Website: lowes
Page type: payment
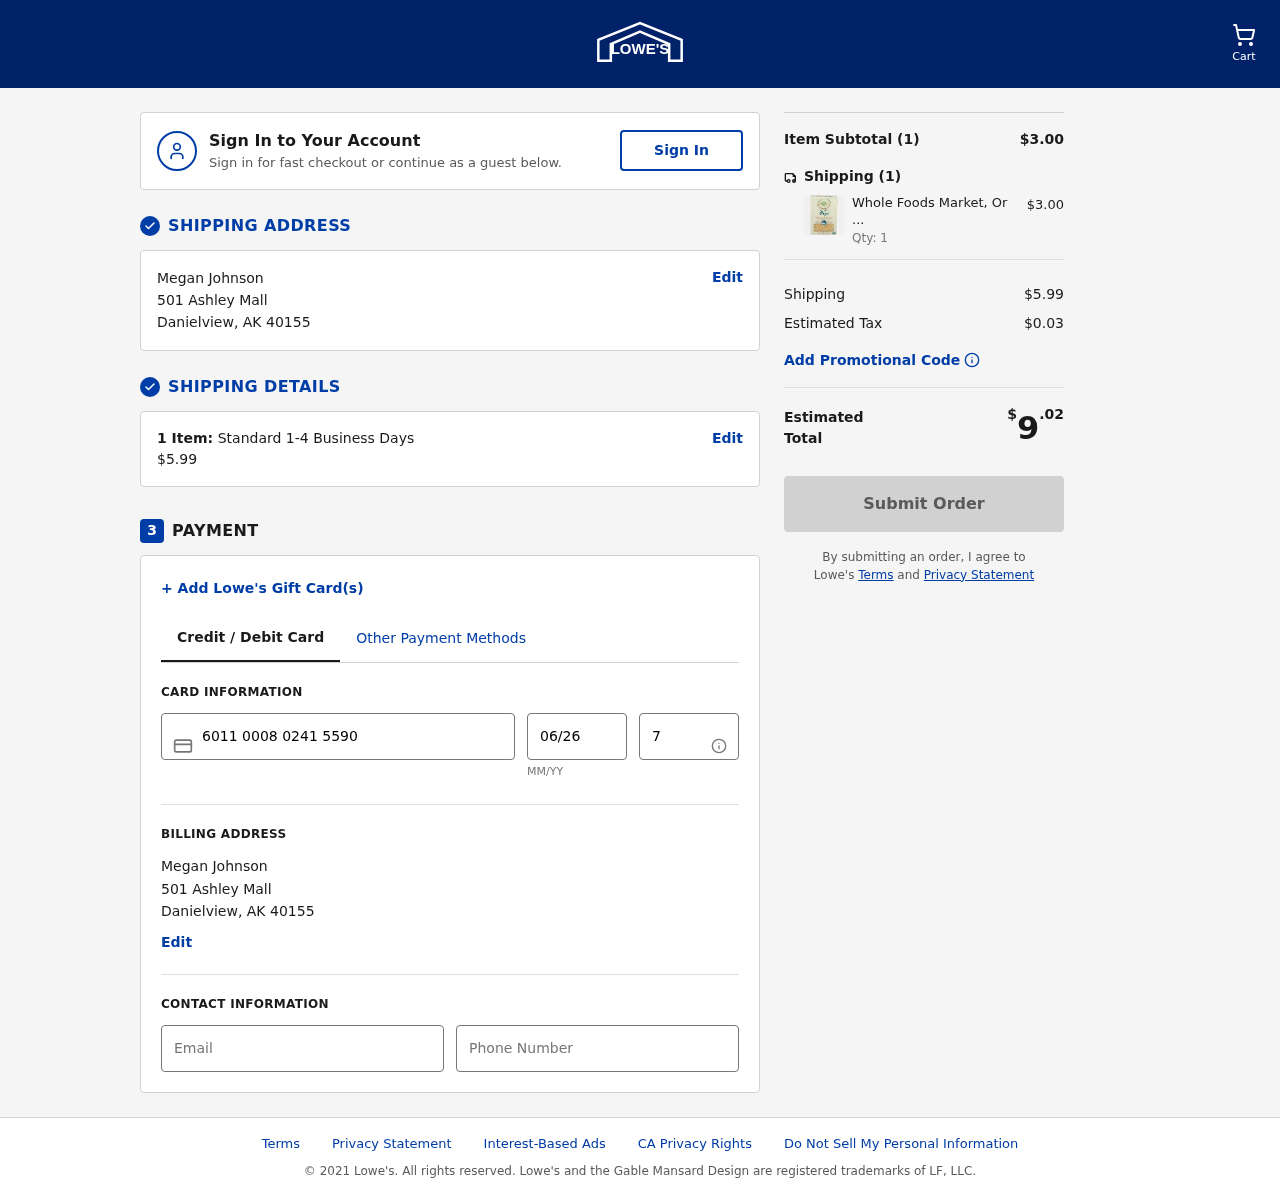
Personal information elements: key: PII_CARD_CVV
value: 775
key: PII_CARD_EXPIRY
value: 06/26
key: PII_CARD_NUMBER
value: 6011 0008 0241 5590
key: PII_CITY
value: Danielview
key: PII_EMAIL
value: megan.johnson@gmail.com
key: PII_FULLNAME
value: Megan Johnson
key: PII_PHONE
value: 7765421028
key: PII_POSTCODE
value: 40155
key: PII_STATE_ABBR
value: AK
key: PII_STREET
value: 501 Ashley Mall
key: PII_FULLNAME2
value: Megan Johnson
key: PII_CITY2
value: Danielview
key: PII_STATE_ABBR2
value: AK
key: PII_POSTCODE_FULL
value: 40155
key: PII_POSTCODE_NUMERIC
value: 40155
Product elements: key: PRODUCT1_NAME
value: Whole Foods Market, Organic Orzo, 16 oz
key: PRODUCT1_PRICE
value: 3
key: PRODUCT1_QUANTITY
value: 1
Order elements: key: ORDER_NUM_ITEMS
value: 1
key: ORDER_SHIPPING_COST
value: $5.99
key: ORDER_NUM_ITEMS2
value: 1
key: ORDER_SUBTOTAL
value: $3.00
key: ORDER_NUM_ITEMS3
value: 1
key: ORDER_SHIPPING_COST2
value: $5.99
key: ORDER_TAX
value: $0.03
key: ORDER_TOTAL
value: $9.02